Question: I have a d3 graph with force enabled and I want to test the position is as expected after a drag action.
This is the force function:
'''
var simulation = d3.forceSimulation()
.force("center", d3.forceCenter().x(width / 2).y(height / 2))
.force("charge", d3.forceManyBody().strength(1))
.force("collide", d3.forceCollide().strength(.1).radius(30).iterations(1))
simulation
.nodes(data)
.on("tick", function(d){
node
.attr("cx", function(d){ return d.x; })
.attr("cy", function(d){ return d.y; })
});
'''
Testing with
'''
cy.get('svg circle').eq(0)
.should('have.attr', 'cx', '342.0317014443128')
'''
The problem is the position attributes of the elements never stop changing, due to the force simulation.

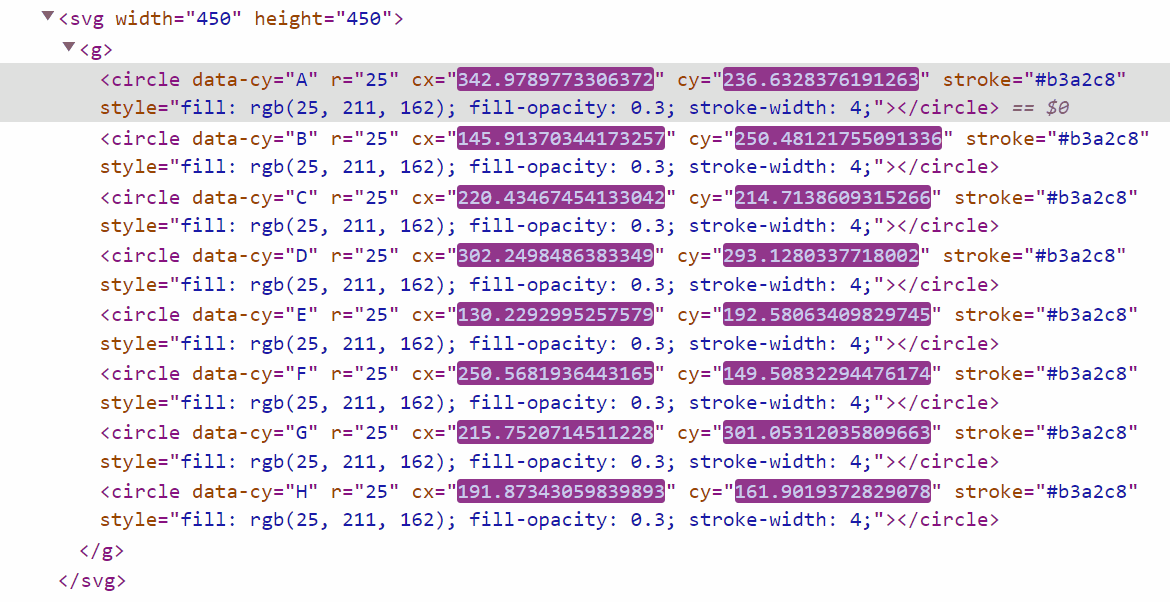
Answer: You have a couple of options.
Try increasing the timeout, the graph adjustments are a bit like an an asynchronous network call in that they should resolve eventually.
'''
cy.get('svg circle').eq(0, {timeout:10000})
.should('have.attr', 'cx', '342.0317014443128')
'''
Failing that, change the assertion criteria to be , i.e close to the integer pixel value.
'''
cy.get('svg circle').eq(0)
.invoke('attr', 'cx')
.then(parseInt)
.should(value => expect(value).to.be.closeTo(342, 1))
'''